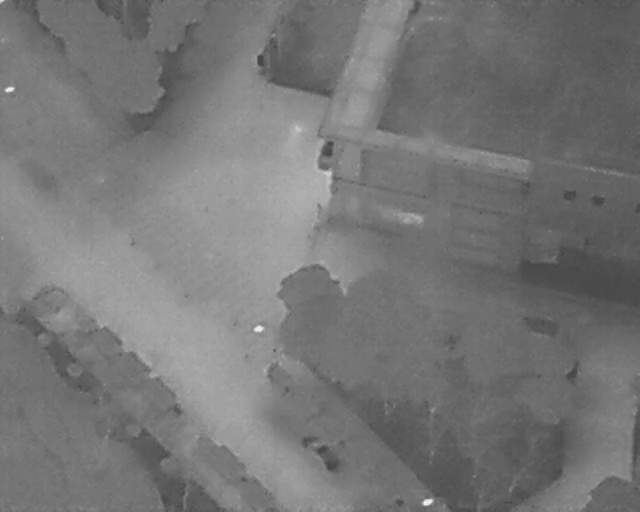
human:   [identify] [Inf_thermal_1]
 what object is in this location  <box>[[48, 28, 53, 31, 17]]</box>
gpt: <ref>1 small car at the center</ref>